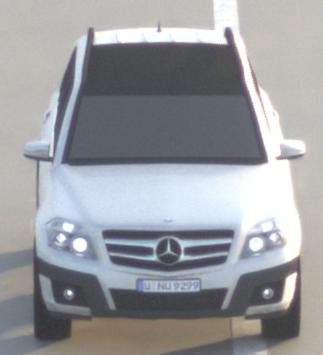
Make: Mercedes-Benz
Model: GLK 280
Detailed model: GLK-Class (204)
Model produced from: 2008/10
Model produced until: 2009/04
Doors: 5
Color: white
Road condition: dry road
Daytime: sunrise or sunset
Contrast: low contrast